Question: Code block 1 below creates a recurring event, recurring every day, start date 2014
Code block 2: response OK
Code block 3: ask for first occurrence with that ID (Exchange starts counting at 1, not 0)
Code block 4: response: 1st occurrence is on ????? What is happening here (and how to fix)?
Create event:
'''
<soapenv:Envelope
xmlns:soapenv="http://schemas.xmlsoap.org/soap/envelope/"
xmlns:typ="http://schemas.microsoft.com/exchange/services/2006/types"
xmlns:mes="http://schemas.microsoft.com/exchange/services/2006/messages">
<soapenv:Header>
<typ:RequestServerVersion Version="Exchange2007_SP1"/>
<typ:MailboxCulture>en-US</typ:MailboxCulture>
<typ:TimeZoneContext>
<typ:TimeZoneDefinition Id="W. Europe Standard Time"/>
</typ:TimeZoneContext>
</soapenv:Header>
<soapenv:Body>
<mes:CreateItem SendMeetingInvitations="SendToNone">
<mes:Items>
<typ:CalendarItem>
<typ:Subject>Random master event 24 for emp id 20652</typ:Subject>
<typ:Body BodyType="Text">TEST recurring event</typ:Body>
<typ:Categories>
<typ:String>TimeTell</typ:String>
</typ:Categories>
<typ:ReminderIsSet>false</typ:ReminderIsSet>
<typ:Start>2014-05-03T13:24:00.000+01:00</typ:Start>
<typ:End>2014-05-03T17:25:00.000+01:00</typ:End>
<typ:IsAllDayEvent>false</typ:IsAllDayEvent>
<typ:LegacyFreeBusyStatus>Busy</typ:LegacyFreeBusyStatus>
<typ:Location>Here</typ:Location>
<typ:Recurrence>
<typ:DailyRecurrence>
<typ:Interval>1</typ:Interval>
</typ:DailyRecurrence>
<typ:NumberedRecurrence>
<typ:StartDate>2014-05-03Z</typ:StartDate>
<typ:NumberOfOccurrences>27</typ:NumberOfOccurrences>
</typ:NumberedRecurrence>
</typ:Recurrence>
<typ:MeetingTimeZone TimeZoneName="W. Europe Standard Time"/>
</typ:CalendarItem>
</mes:Items>
</mes:CreateItem>
</soapenv:Body>
</soapenv:Envelope>
'''
Response:
'''
<s:Envelope xmlns:s="http://schemas.xmlsoap.org/soap/envelope/">
<s:Header>
<h:ServerVersionInfo MajorVersion="15" MinorVersion="0" MajorBuildNumber="516" MinorBuildNumber="29" Version="Exchange2013" xmlns:h="http://schemas.microsoft.com/exchange/services/2006/types" xmlns="http://schemas.microsoft.com/exchange/services/2006/types" xmlns:xsd="http://www.w3.org/2001/XMLSchema" xmlns:xsi="http://www.w3.org/2001/XMLSchema-instance"/>
</s:Header>
<s:Body xmlns:xsi="http://www.w3.org/2001/XMLSchema-instance" xmlns:xsd="http://www.w3.org/2001/XMLSchema">
<m:CreateItemResponse xmlns:m="http://schemas.microsoft.com/exchange/services/2006/messages" xmlns:t="http://schemas.microsoft.com/exchange/services/2006/types">
<m:ResponseMessages>
<m:CreateItemResponseMessage ResponseClass="Success">
<m:ResponseCode>NoError</m:ResponseCode>
<m:Items>
<t:CalendarItem>
<t:ItemId Id="AAMkAG[snip]Kf/fBAAA=" ChangeKey="DwAAABYAAAC4CIO9P6hbQ7Rh7x62oA4/AACKhInU"/>
</t:CalendarItem>
</m:Items>
</m:CreateItemResponseMessage>
</m:ResponseMessages>
</m:CreateItemResponse>
</s:Body>
</s:Envelope>
'''
Find occurrence 1:
'''
<soapenv:Envelope
xmlns:soapenv="http://schemas.xmlsoap.org/soap/envelope/"
xmlns:typ="http://schemas.microsoft.com/exchange/services/2006/types"
xmlns:mes="http://schemas.microsoft.com/exchange/services/2006/messages">
<soapenv:Header>
<typ:RequestServerVersion Version="Exchange2007_SP1"/>
<typ:MailboxCulture>en-US</typ:MailboxCulture>
<typ:TimeZoneContext>
<typ:TimeZoneDefinition Id="W. Europe Standard Time"/>
</typ:TimeZoneContext>
</soapenv:Header>
<soapenv:Body>
<mes:GetItem>
<mes:ItemShape>
<typ:BaseShape>IdOnly</typ:BaseShape>
<typ:AdditionalProperties>
<typ:FieldURI FieldURI="calendar:Start" />
</typ:AdditionalProperties>
</mes:ItemShape>
<mes:ItemIds>
<typ:OccurrenceItemId RecurringMasterId="AAMkAG[snip]Kf/fBAAA=" InstanceIndex="1"/>
</mes:ItemIds>
</mes:GetItem>
</soapenv:Body>
</soapenv:Envelope>
'''
Response:
'''
<s:Envelope xmlns:s="http://schemas.xmlsoap.org/soap/envelope/">
<s:Header>
<h:ServerVersionInfo MajorVersion="15" MinorVersion="0" MajorBuildNumber="516" MinorBuildNumber="29" Version="Exchange2013" xmlns:h="http://schemas.microsoft.com/exchange/services/2006/types" xmlns="http://schemas.microsoft.com/exchange/services/2006/types" xmlns:xsd="http://www.w3.org/2001/XMLSchema" xmlns:xsi="http://www.w3.org/2001/XMLSchema-instance"/>
</s:Header>
<s:Body xmlns:xsi="http://www.w3.org/2001/XMLSchema-instance" xmlns:xsd="http://www.w3.org/2001/XMLSchema">
<m:GetItemResponse xmlns:m="http://schemas.microsoft.com/exchange/services/2006/messages" xmlns:t="http://schemas.microsoft.com/exchange/services/2006/types">
<m:ResponseMessages>
<m:GetItemResponseMessage ResponseClass="Success">
<m:ResponseCode>NoError</m:ResponseCode>
<m:Items>
<t:CalendarItem>
<t:ItemId Id="AAMkAGFkYTBkM2UxLTkyYTctNDA1NC05MGY3LWJkMzQ4MWQwNjAyMQFRAAgI0TVC7TkAAEYAAAAAhhvKZmdnRkCUOsqdWWjc9wcAuAiDvT+oW0O0Ye8etqAOPwAAAAAADwAAuAiDvT+oW0O0Ye8etqAOPwAAin/3wQAAEA==" ChangeKey="DwAAABYAAAC4CIO9P6hbQ7Rh7x62oA4/AACKhInU"/>
<t:Start>2014-05-04T12:24:00Z</t:Start>
</t:CalendarItem>
</m:Items>
</m:GetItemResponseMessage>
</m:ResponseMessages>
</m:GetItemResponse>
</s:Body>
</s:Envelope>
'''
This is done with SOAPUI talking against Exchange 2013 Exchange 2010
Here's an Outlook screen shot confirming the start at 4. May:

Additional tests:
- Creating with a NoEndRecurrence or EndDateRecurrence also fails:
'''
<typ:NoEndRecurrence>
<typ:StartDate>2014-05-03Z</typ:StartDate>
</typ:NoEndRecurrence>
<typ:EndDateRecurrence>
<typ:StartDate>2014-05-03Z</typ:StartDate>
<typ:EndDate>2014-06-03Z</typ:EndDate>
</typ:EndDateRecurrence>
'''
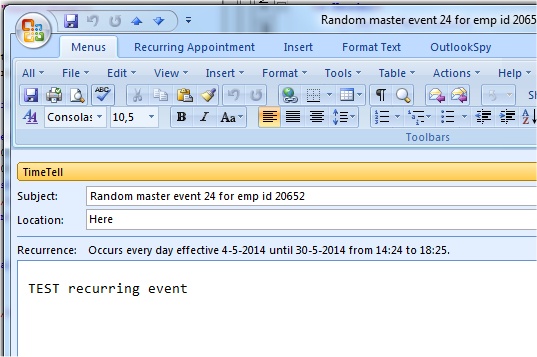
Answer: Your create call is creating the event in 'dd-mm-yyyZ', which is in 'Zulu' time (a.k.a. UTC). If you're actually in a different timezone, that can skew your events by a day in either direction.
EWS and timezones (timezones in general) can be very confusing. When connecting to EWS using the Managed EWS library you can specify the Timezone you're in, that way, when you supply any dates, you don't have to constantly keep this in mind.
Also remember that certain timezones start/end their daylight savings time on different date (or don't have daylight savings at all (Arizona)). <URL>.